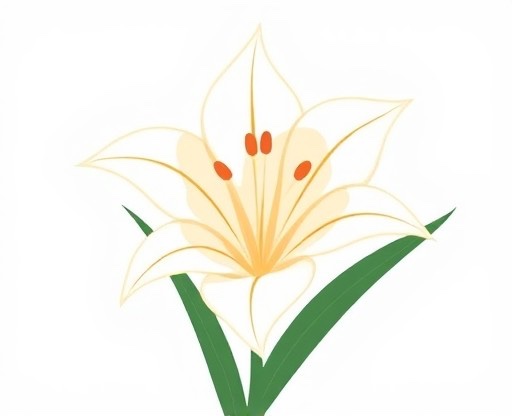
Category: Easter